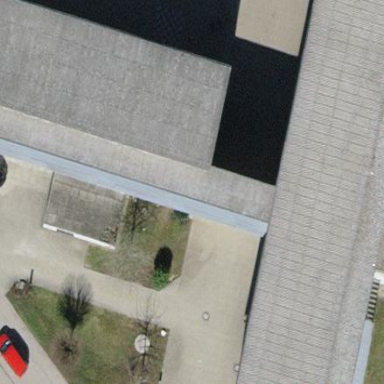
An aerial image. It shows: School building.